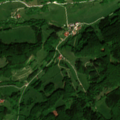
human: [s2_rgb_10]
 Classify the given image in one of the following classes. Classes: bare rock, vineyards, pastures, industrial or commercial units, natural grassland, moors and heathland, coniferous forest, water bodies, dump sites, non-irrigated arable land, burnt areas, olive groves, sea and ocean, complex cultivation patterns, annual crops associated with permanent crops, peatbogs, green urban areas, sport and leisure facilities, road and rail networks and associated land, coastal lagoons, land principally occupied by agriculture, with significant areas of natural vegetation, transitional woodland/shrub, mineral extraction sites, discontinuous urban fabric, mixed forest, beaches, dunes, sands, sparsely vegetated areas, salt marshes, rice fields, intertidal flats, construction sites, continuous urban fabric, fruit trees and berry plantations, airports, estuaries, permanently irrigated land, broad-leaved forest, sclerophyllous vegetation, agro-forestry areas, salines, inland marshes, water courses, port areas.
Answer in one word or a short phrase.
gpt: pastures, land principally occupied by agriculture, with significant areas of natural vegetation, mixed forest